Field crop: maize
Growth stage: 2
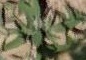
Species: atriplex